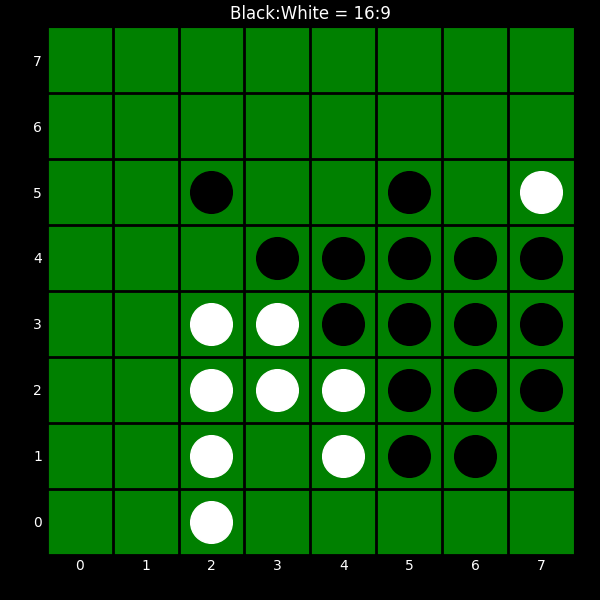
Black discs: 16
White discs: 9